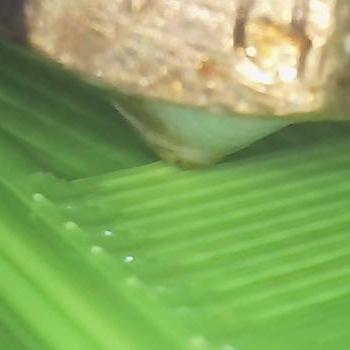
Flow rate: 49%